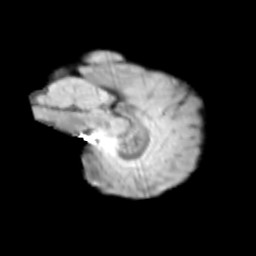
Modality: T2w
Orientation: sagittal
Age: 12
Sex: male
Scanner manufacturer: siemens
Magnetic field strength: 3 T
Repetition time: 3.8 s
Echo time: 0.07 s